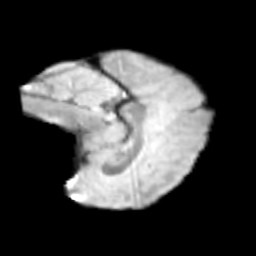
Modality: T2w
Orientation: sagittal
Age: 11
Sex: female
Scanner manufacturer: siemens
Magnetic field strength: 3 T
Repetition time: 3.8 s
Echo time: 0.07 s